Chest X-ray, PA view. Patient: 27 years old, sex F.
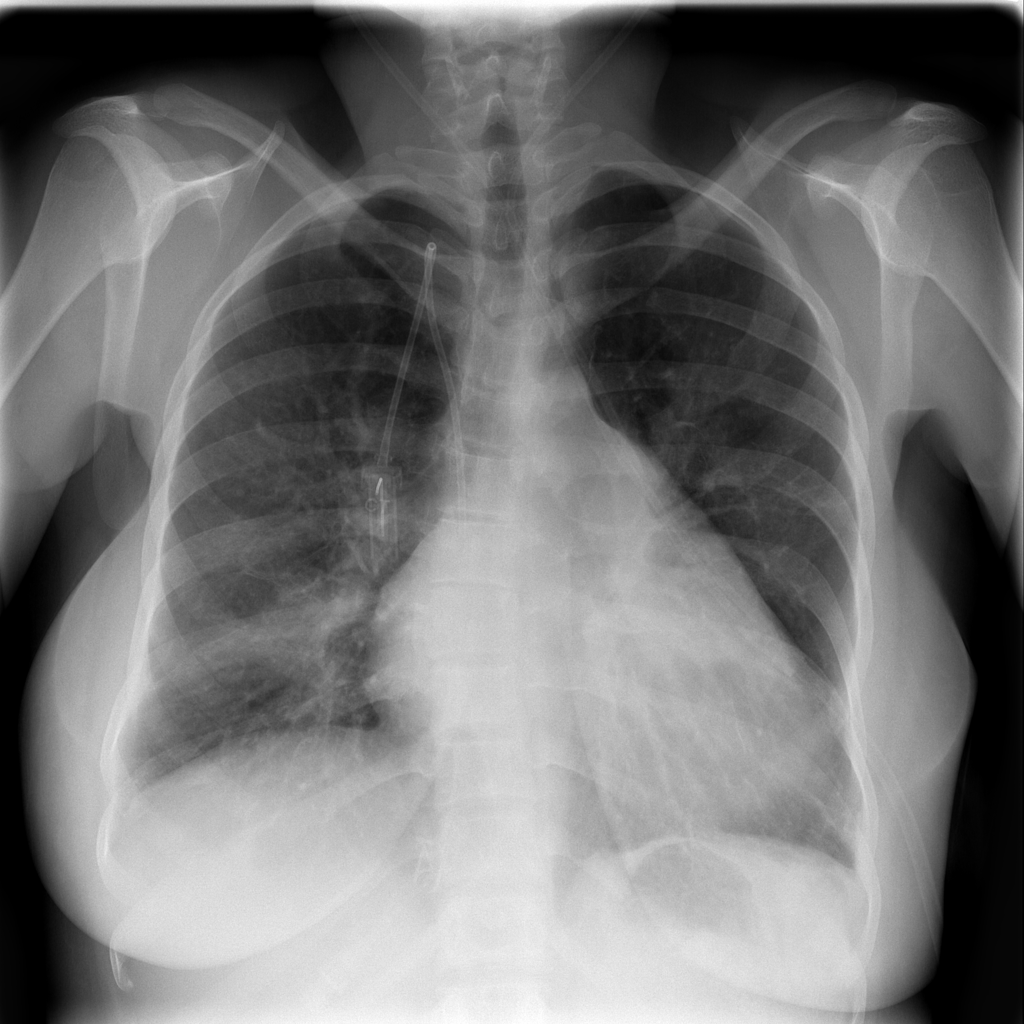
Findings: Cardiomegaly, Infiltration